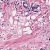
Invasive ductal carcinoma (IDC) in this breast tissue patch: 1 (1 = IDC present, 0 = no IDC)